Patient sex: M
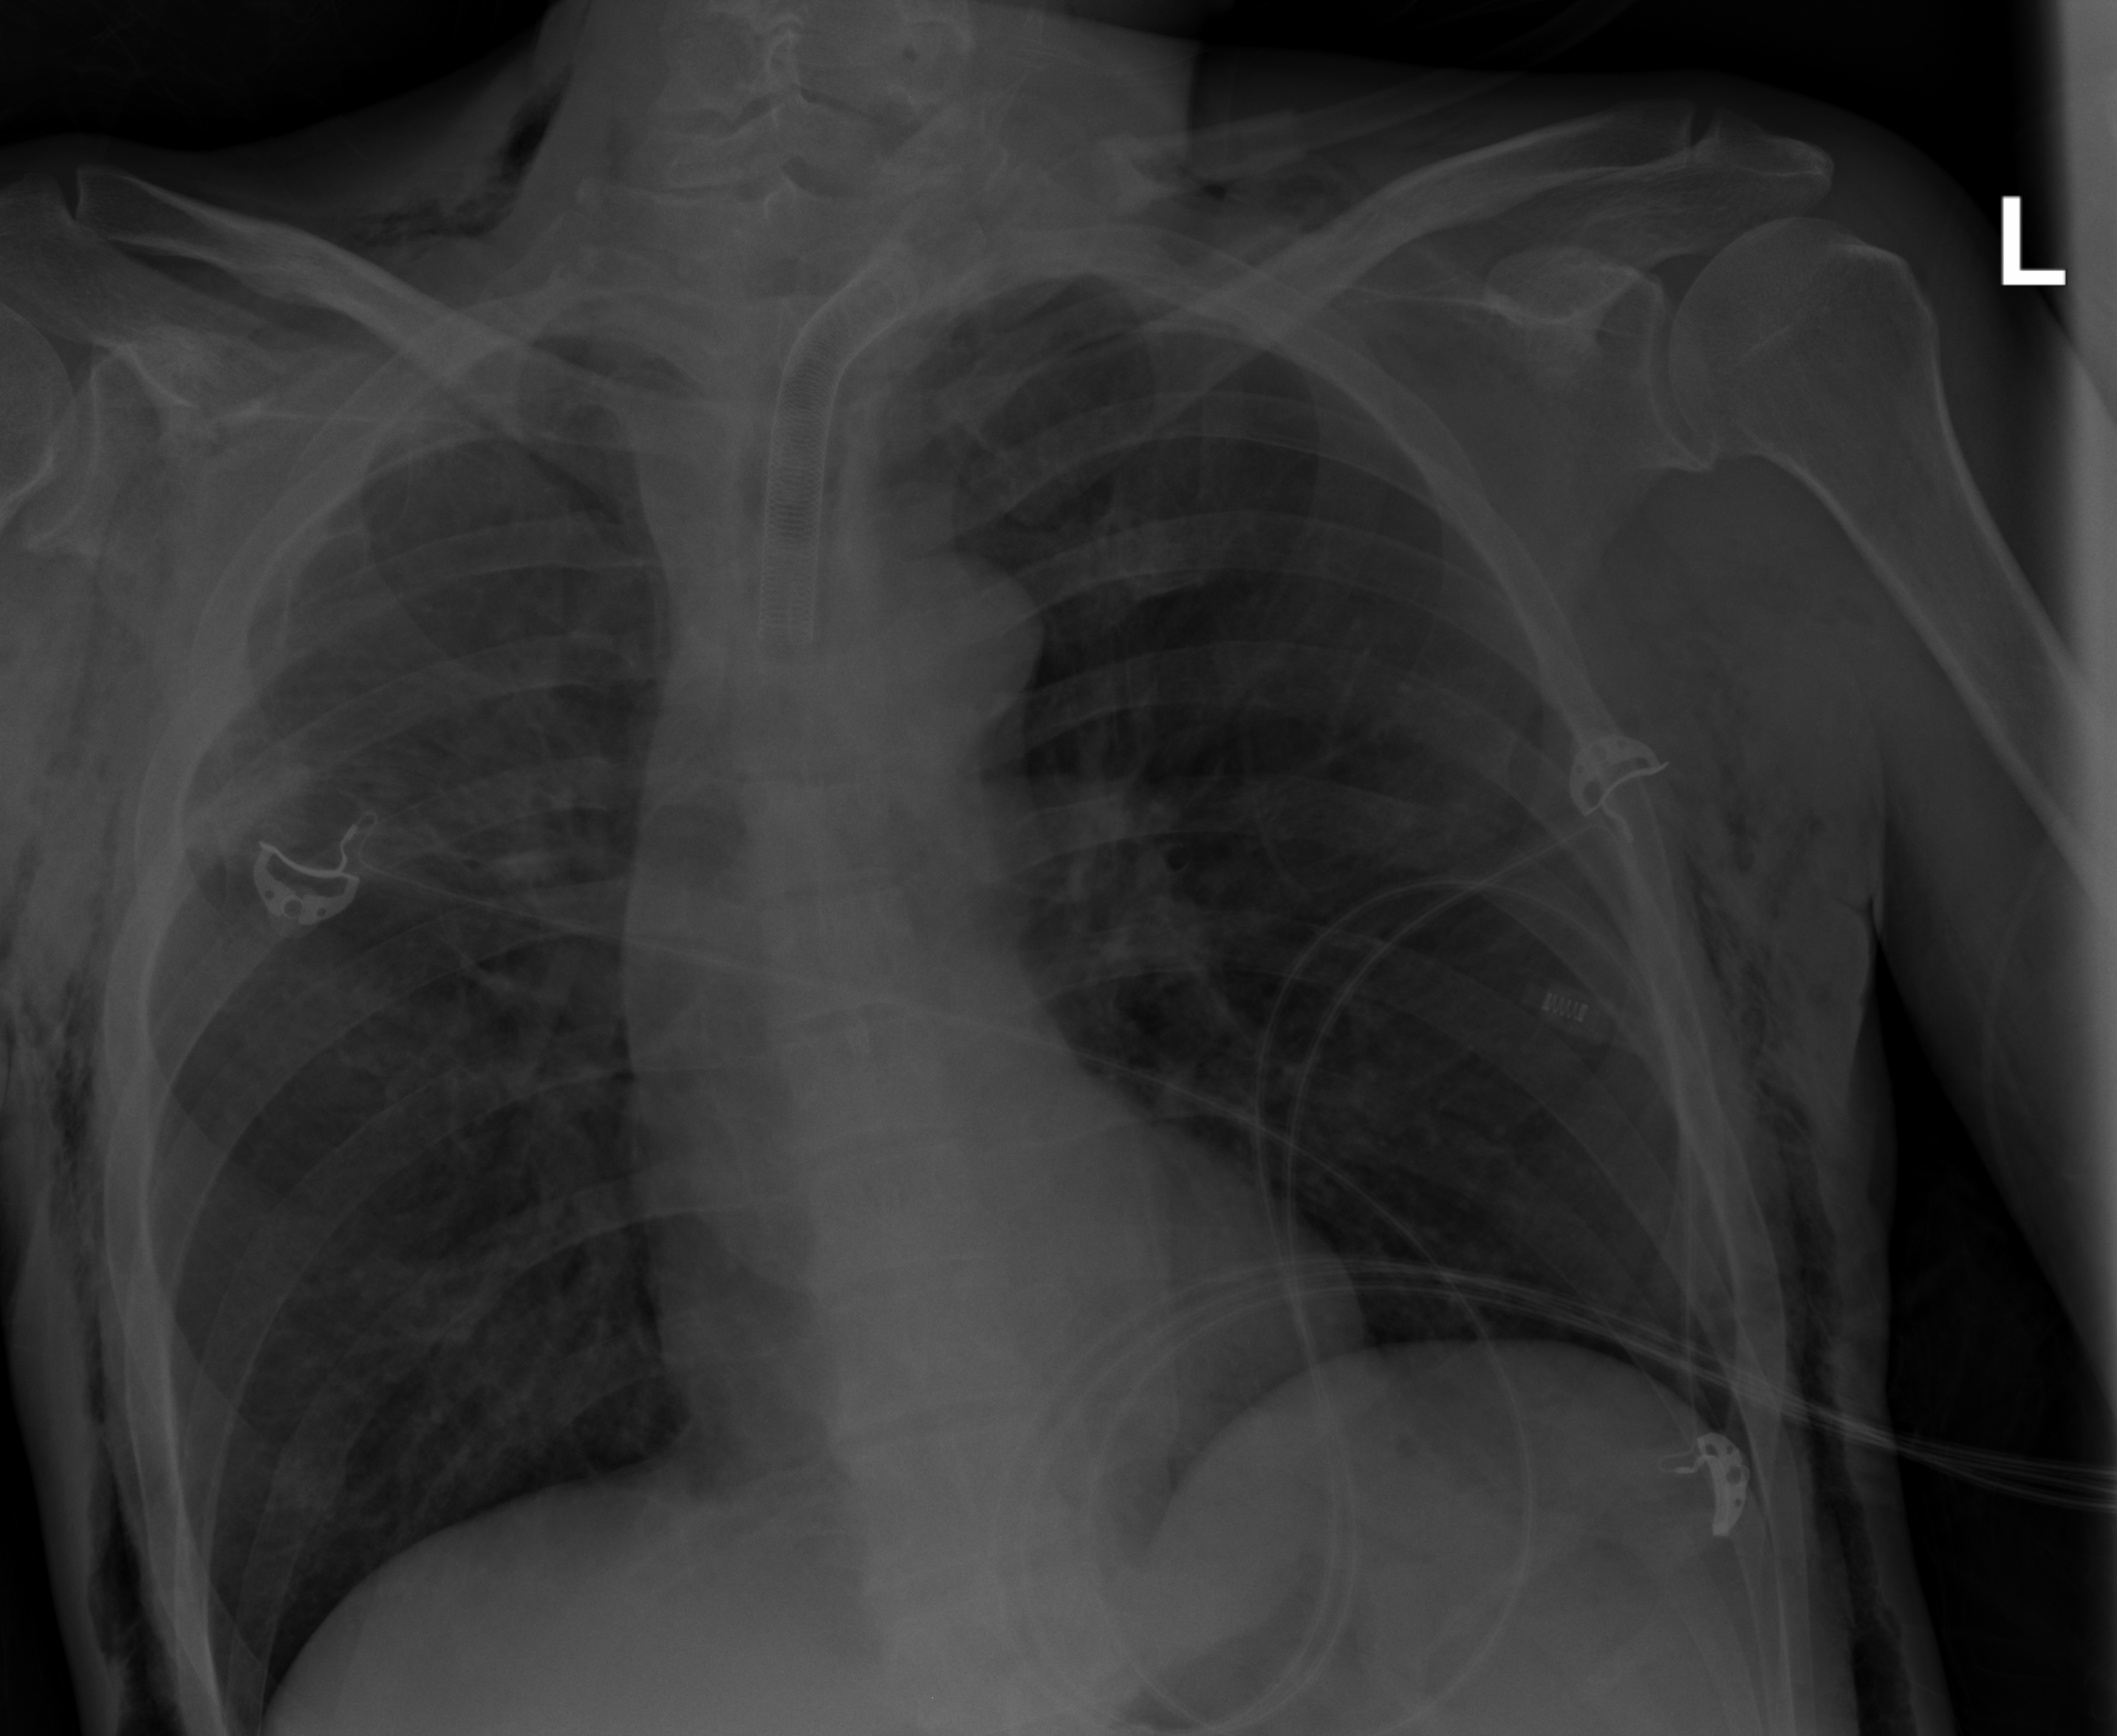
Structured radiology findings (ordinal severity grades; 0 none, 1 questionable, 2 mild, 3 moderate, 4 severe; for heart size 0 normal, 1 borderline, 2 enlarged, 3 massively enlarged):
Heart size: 0
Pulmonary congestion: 0
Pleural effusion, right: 0
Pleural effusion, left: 0
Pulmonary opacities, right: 0
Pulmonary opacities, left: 0
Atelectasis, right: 2
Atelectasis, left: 0